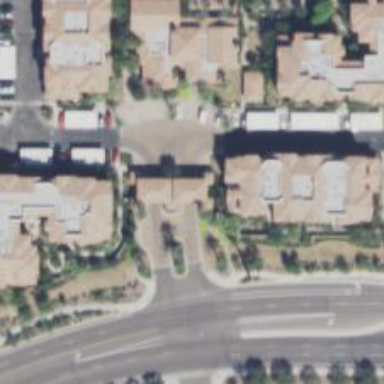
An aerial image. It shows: Driveway that serves as building passage under tunnel.